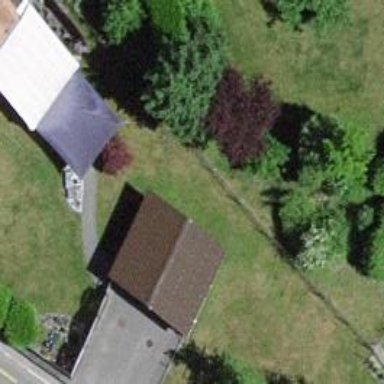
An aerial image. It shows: Garage building.